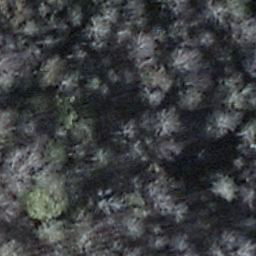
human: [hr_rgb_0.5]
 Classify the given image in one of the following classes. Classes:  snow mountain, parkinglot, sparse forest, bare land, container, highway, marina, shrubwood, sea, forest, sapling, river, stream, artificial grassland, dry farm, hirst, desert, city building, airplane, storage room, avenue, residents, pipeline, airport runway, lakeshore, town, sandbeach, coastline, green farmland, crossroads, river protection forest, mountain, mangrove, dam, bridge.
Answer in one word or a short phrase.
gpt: shrubwood